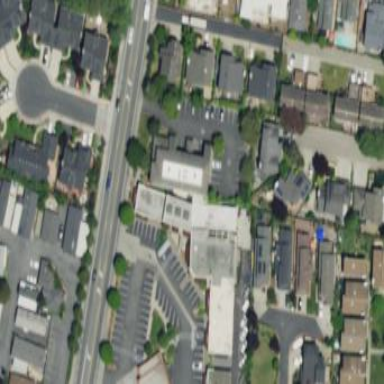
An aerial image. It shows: Commercial building.